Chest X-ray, PA view. Patient: 55 years old, sex M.
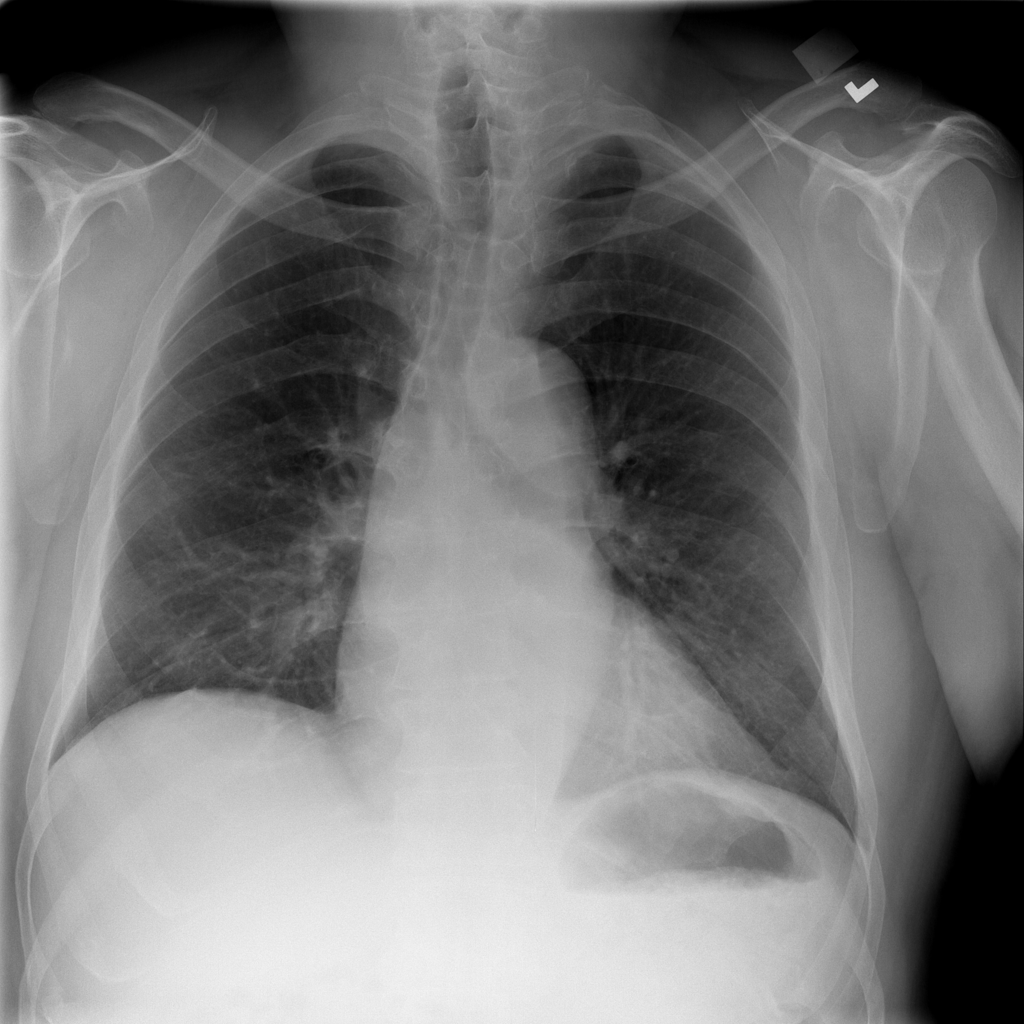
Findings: No Finding